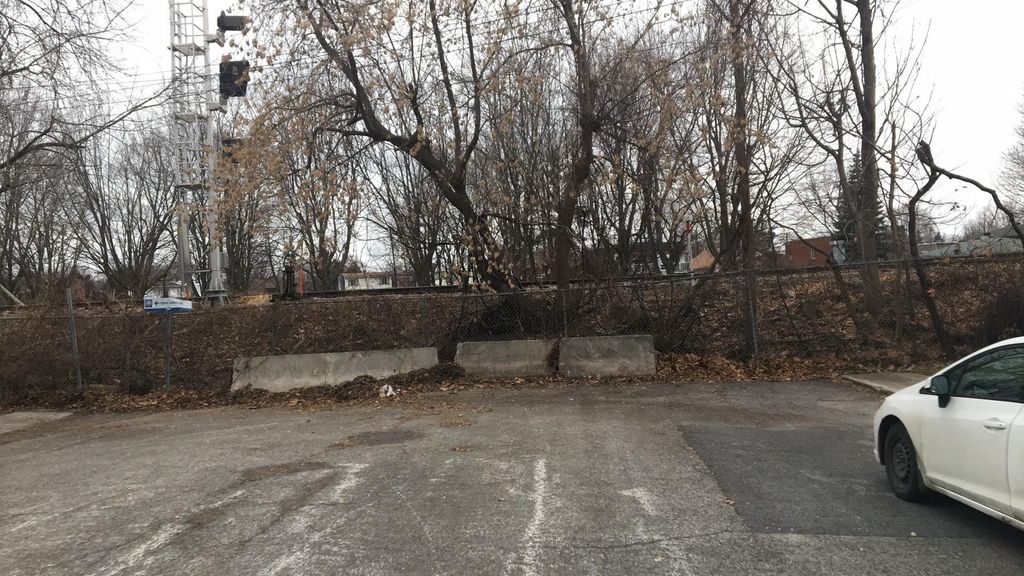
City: montreal